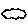
Label: cloud